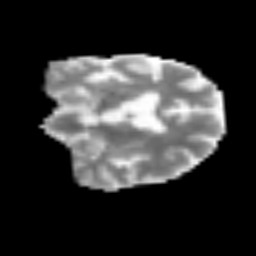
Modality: MD
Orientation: coronal
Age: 64
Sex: male
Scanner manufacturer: siemens
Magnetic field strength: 3 T
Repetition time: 3.2 s
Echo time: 0.081 s